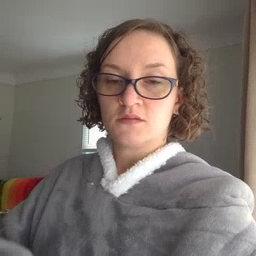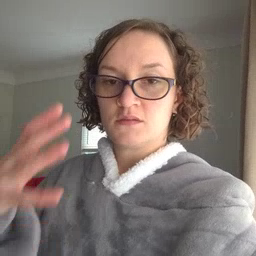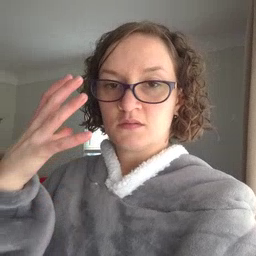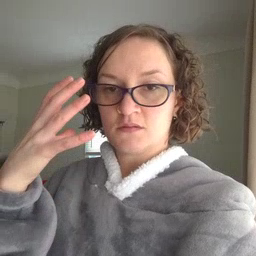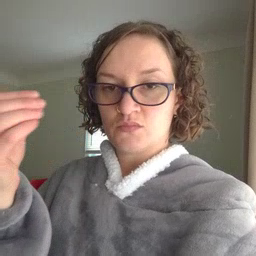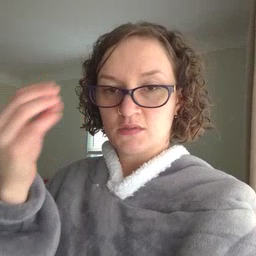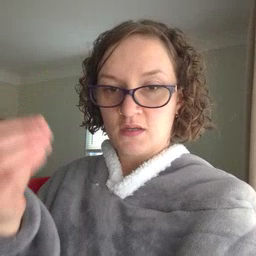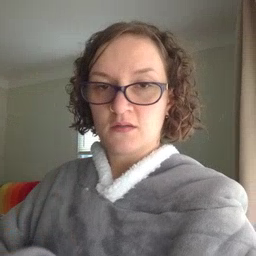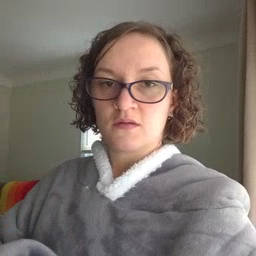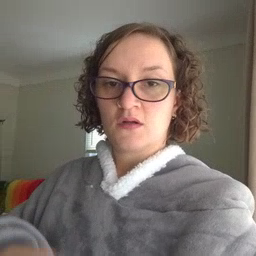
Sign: outside